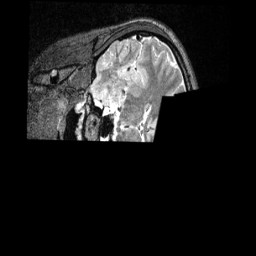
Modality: T2w
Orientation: coronal
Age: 14
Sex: female
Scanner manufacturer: siemens
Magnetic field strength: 3 T
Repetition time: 3.2 s
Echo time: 0.479 s